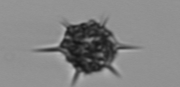
Label: Dictyocha